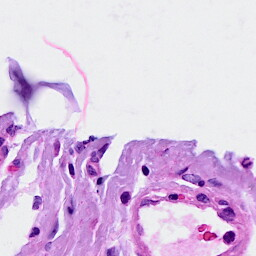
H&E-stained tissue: Breast